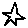
Label: star